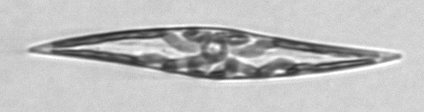
Label: Pleurosigma